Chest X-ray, PA view. Patient: 63 years old, sex M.
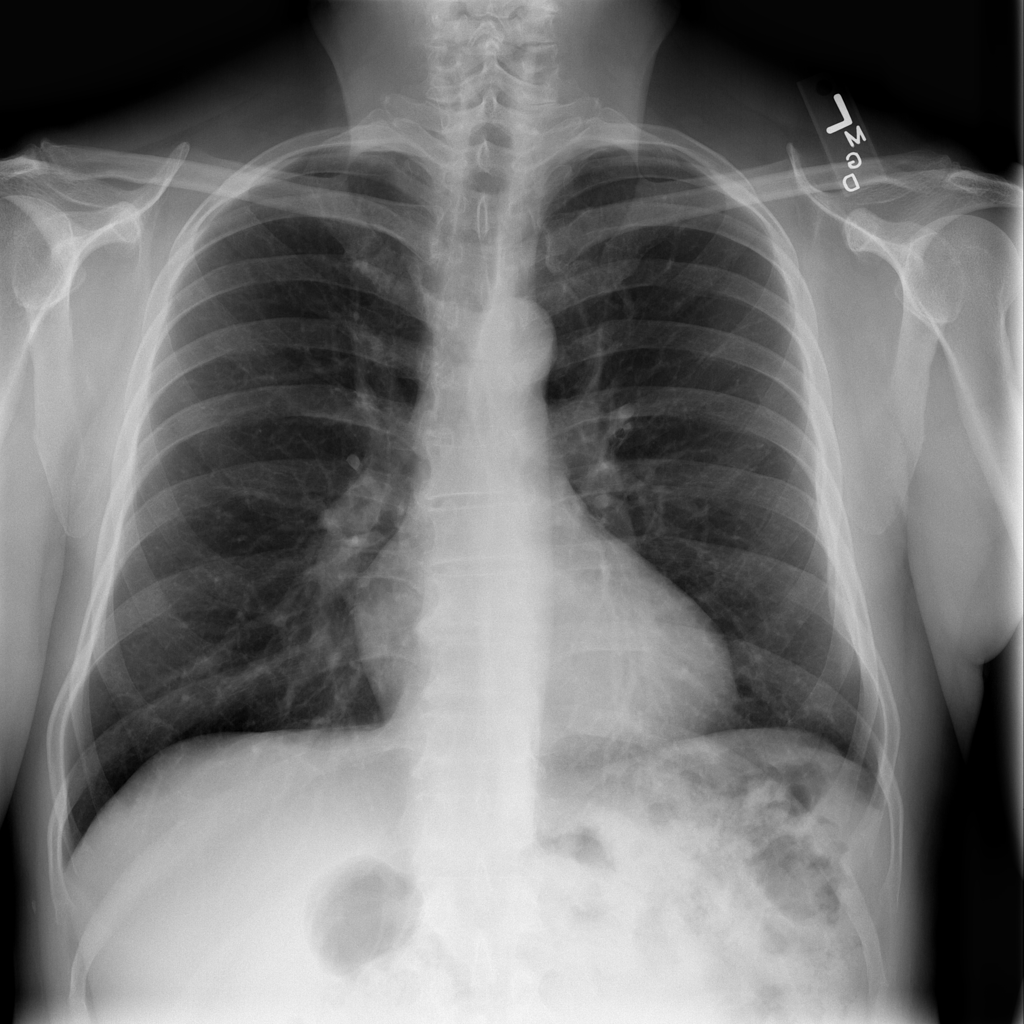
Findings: No Finding